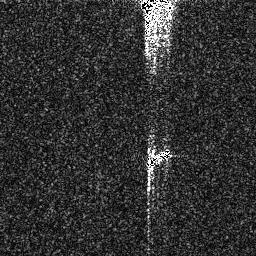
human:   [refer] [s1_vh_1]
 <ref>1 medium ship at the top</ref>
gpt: <box>[[53, 0, 68, 5, 0]]</box>